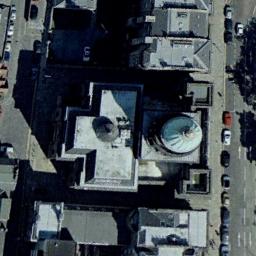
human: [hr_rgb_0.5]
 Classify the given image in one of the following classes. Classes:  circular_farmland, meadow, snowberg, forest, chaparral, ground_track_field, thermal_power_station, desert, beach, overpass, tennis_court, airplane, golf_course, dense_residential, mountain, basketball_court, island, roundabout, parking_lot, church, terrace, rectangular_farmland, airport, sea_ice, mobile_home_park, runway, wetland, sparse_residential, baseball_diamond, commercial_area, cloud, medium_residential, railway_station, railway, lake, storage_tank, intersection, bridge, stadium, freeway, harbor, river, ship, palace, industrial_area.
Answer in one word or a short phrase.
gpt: church